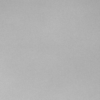
Label: dusty